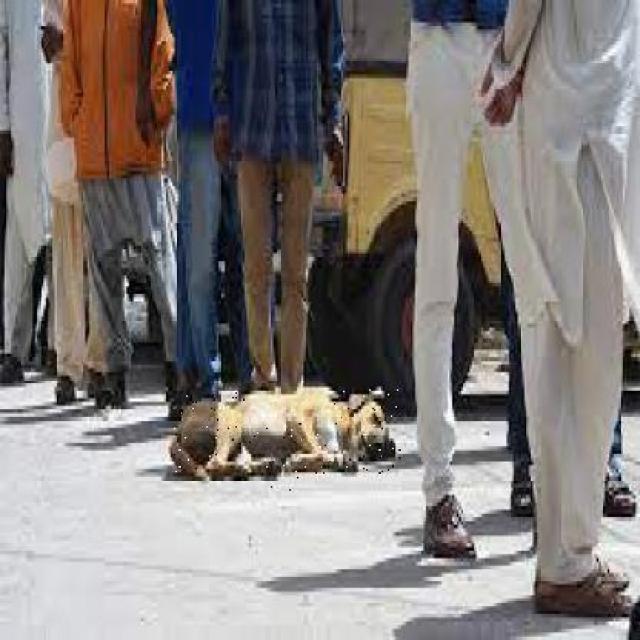
Healthy canine skin — no visible lesions, inflammation, or abnormalities. The skin and coat appear normal.